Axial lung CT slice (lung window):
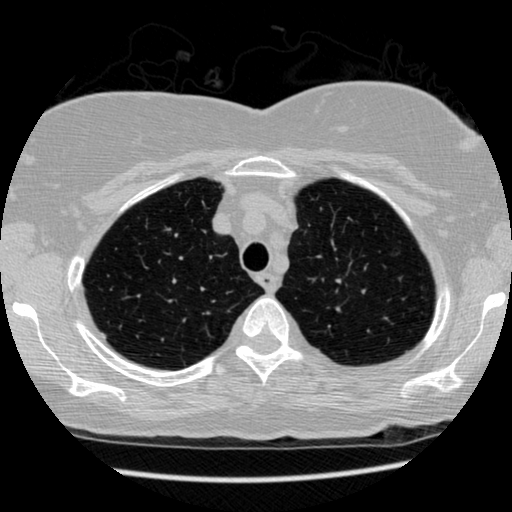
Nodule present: no